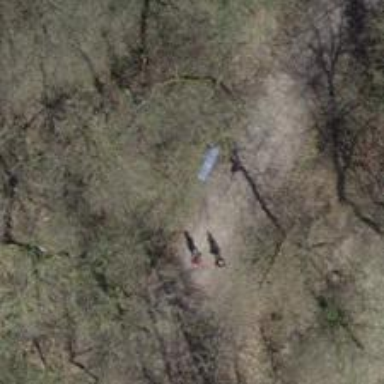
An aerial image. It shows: Blue bench.